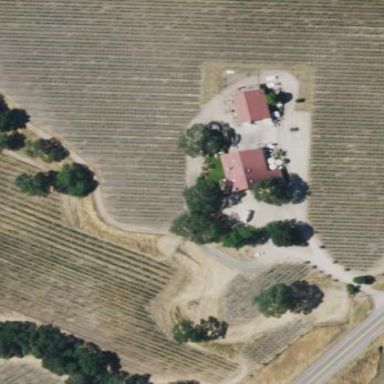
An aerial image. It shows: Vineyard where grapes are grown.